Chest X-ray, PA view. Patient: 59 years old, sex F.
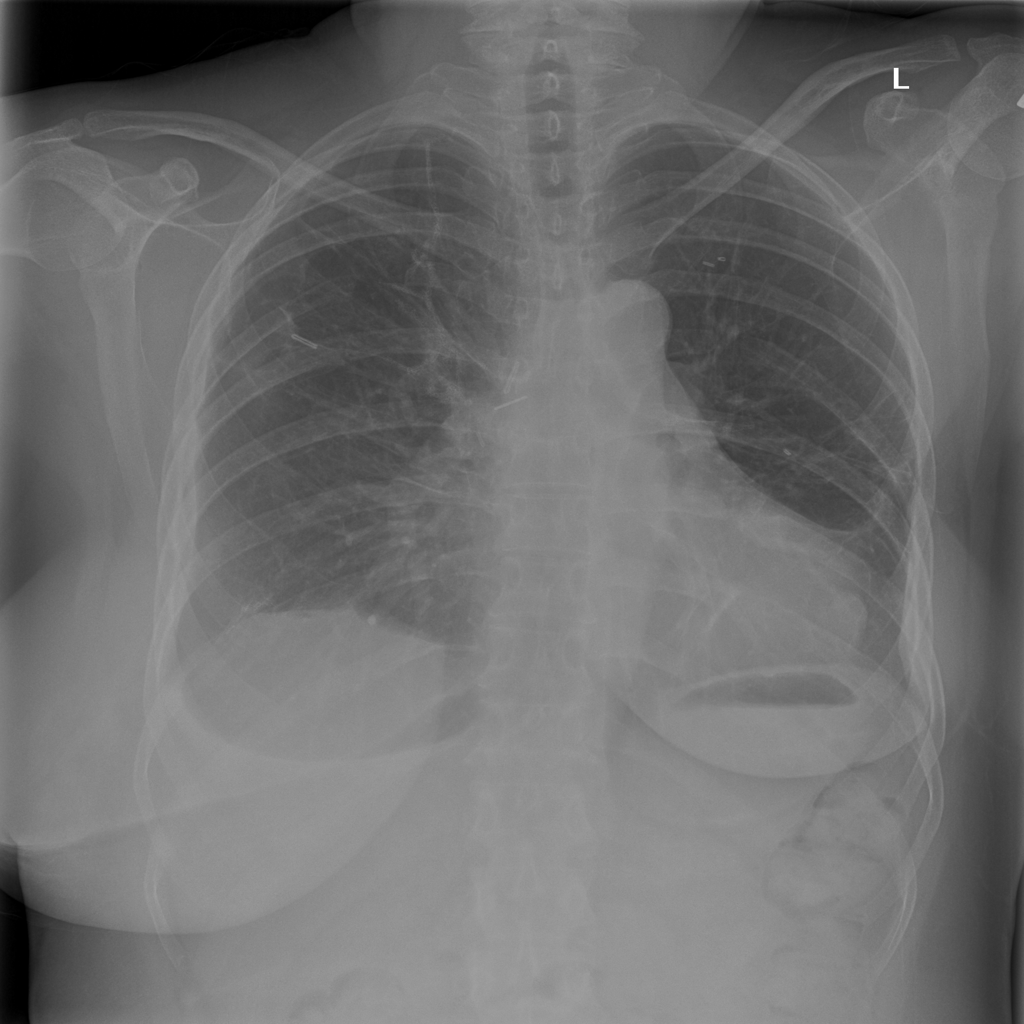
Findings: Effusion